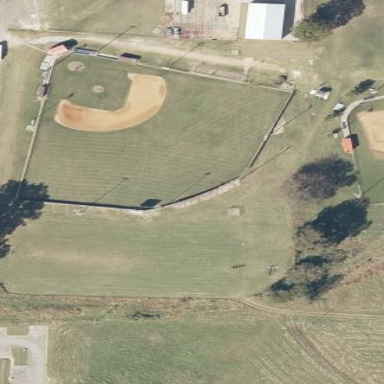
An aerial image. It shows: Baseball pitch for leisure land activities.